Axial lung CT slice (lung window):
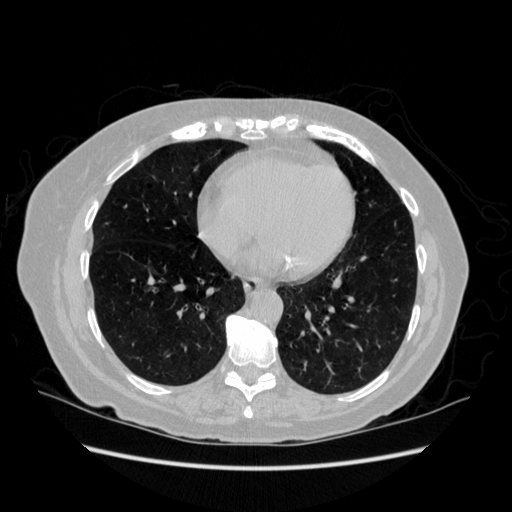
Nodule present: no